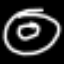
Label: donut